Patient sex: F
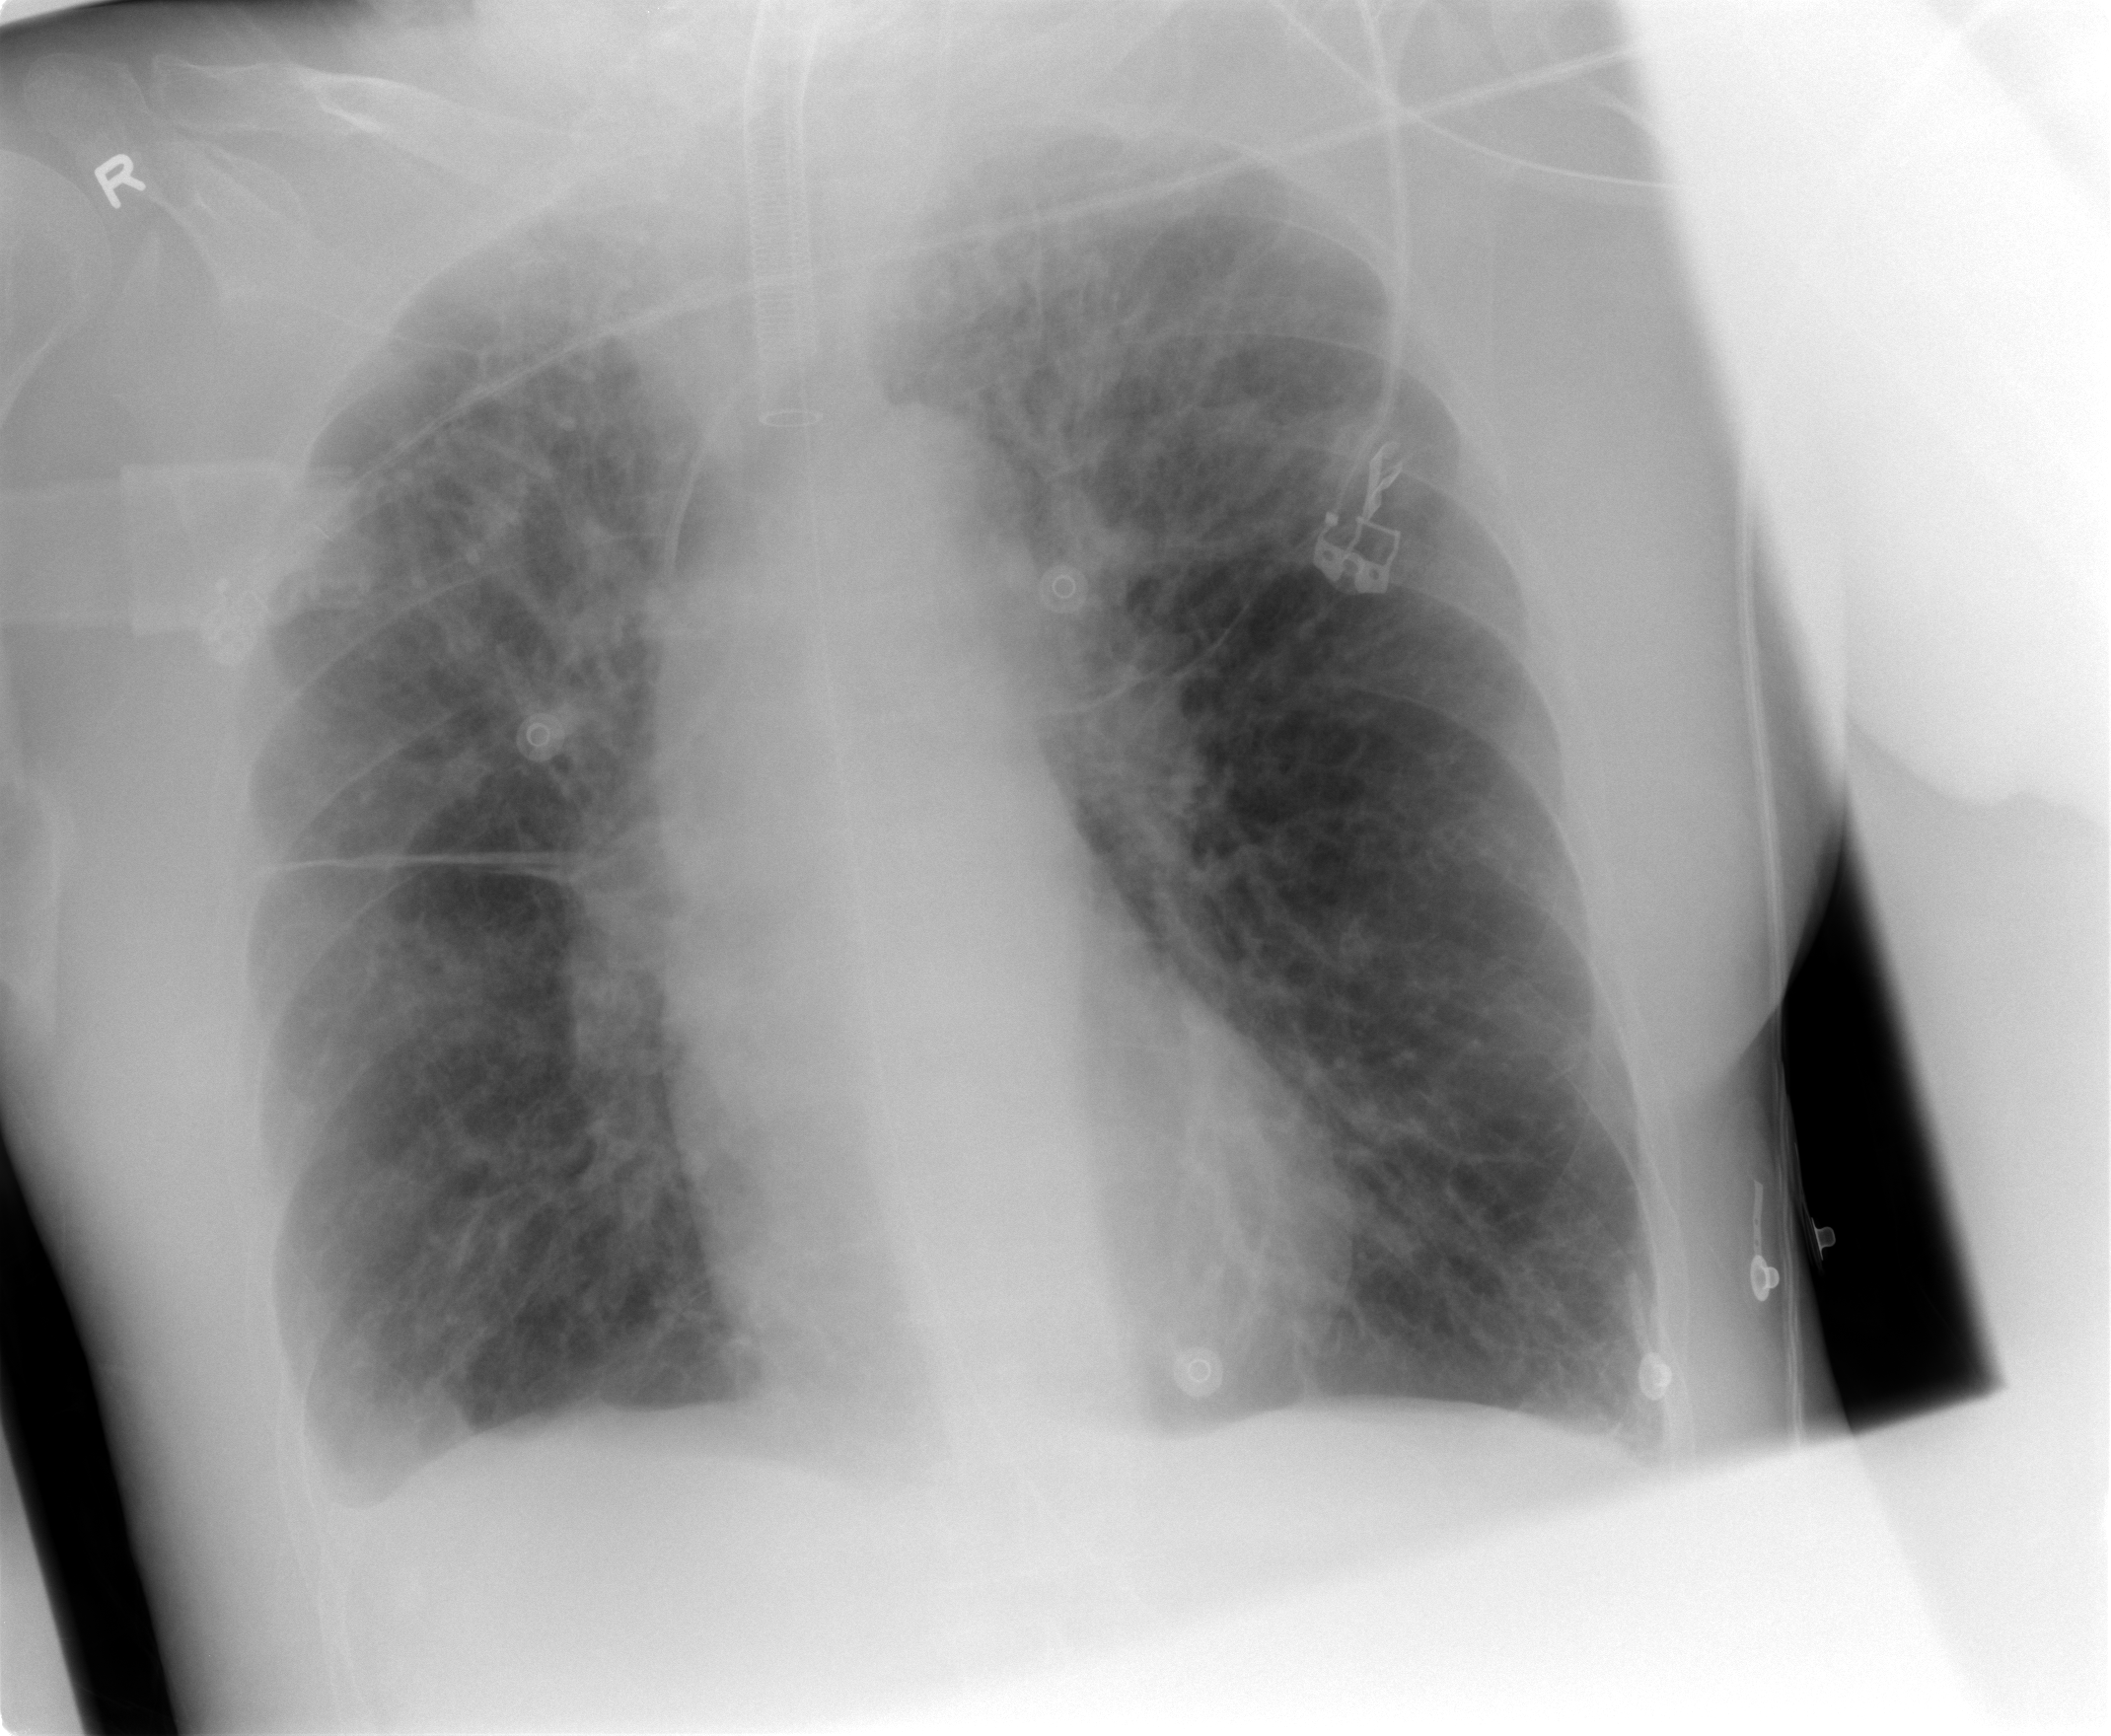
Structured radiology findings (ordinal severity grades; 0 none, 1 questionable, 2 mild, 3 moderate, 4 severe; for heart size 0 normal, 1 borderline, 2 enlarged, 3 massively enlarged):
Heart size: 0
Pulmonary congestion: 2
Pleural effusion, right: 2
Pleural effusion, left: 2
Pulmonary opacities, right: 2
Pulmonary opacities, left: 2
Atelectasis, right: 2
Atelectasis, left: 2